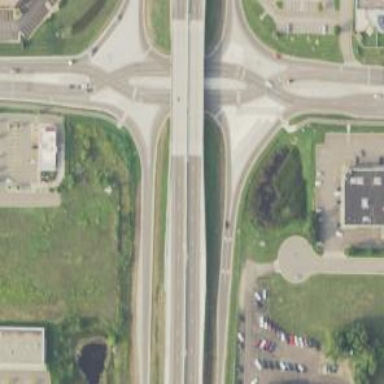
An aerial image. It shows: Motorway link at diverging diamond interchange (DDI) junction.